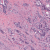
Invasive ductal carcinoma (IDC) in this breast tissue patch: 1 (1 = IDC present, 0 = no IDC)